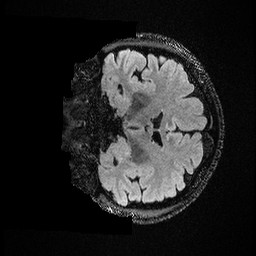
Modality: FLAIR
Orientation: coronal
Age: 36
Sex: female
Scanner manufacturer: ge
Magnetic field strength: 3 T
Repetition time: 4.802 s
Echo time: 0.1159 s